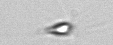
Label: Calciopappus